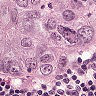
Metastatic tissue present: yes